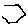
Label: hexagon